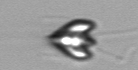
Label: Pyramimonas_longicauda